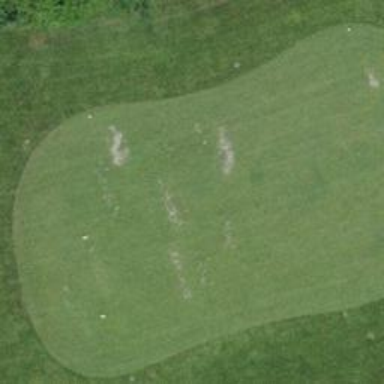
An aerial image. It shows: Golf tee on grassy land.